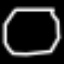
Label: octagon